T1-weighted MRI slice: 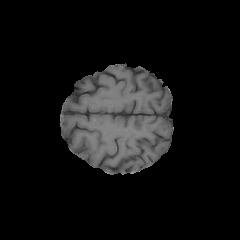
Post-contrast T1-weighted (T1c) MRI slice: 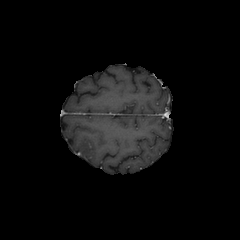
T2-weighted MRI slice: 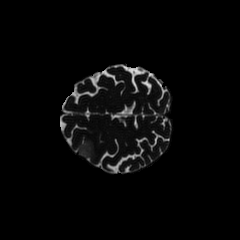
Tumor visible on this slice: yes